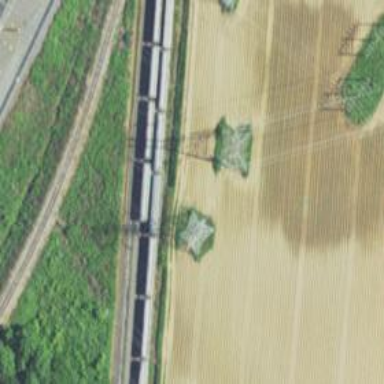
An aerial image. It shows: Lattice structure tower used for power distribution.